Question: I'm getting an expected identifier error when I try to compile my code.
careerURL is setup like this in .h file:
'''
@property (nonatomic, copy) NSString *careerURL;
'''
And synthesized like this in .m file:
'''
@synthesize careerURL;
'''
I really do not understand what is the issue here. The exact code works in another viewcontroller.

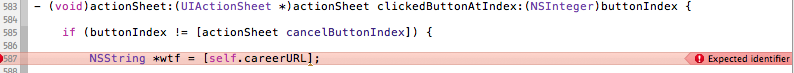
Answer: You should either use dot '.' syntax,
'''
NSString *wtf = self.careerURL;
'''
Or Objective-C message syntax,
'''
NSString *wtf = [self careerURL];
'''
.